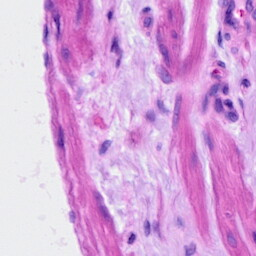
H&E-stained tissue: Ovarian